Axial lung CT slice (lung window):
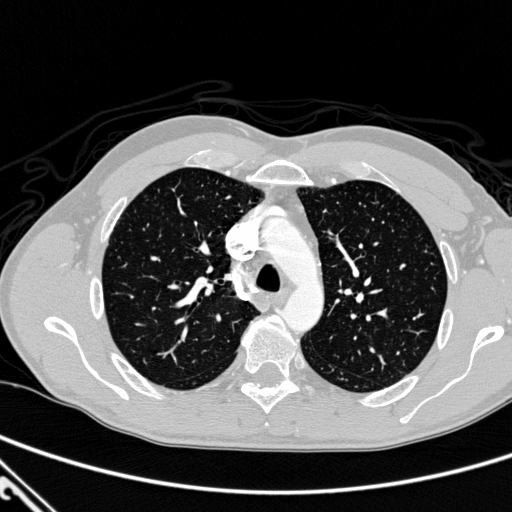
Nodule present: no